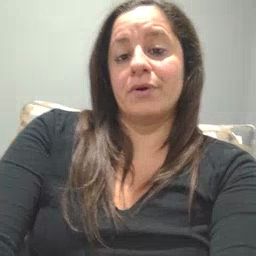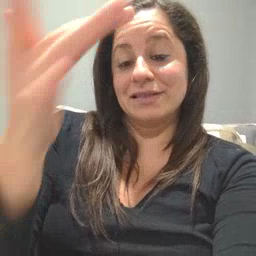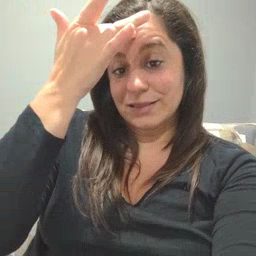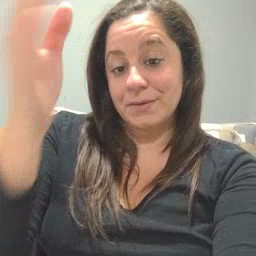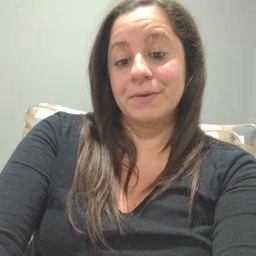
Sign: sick